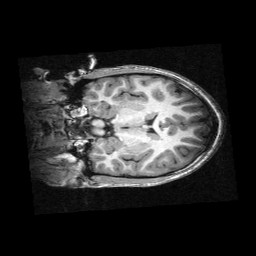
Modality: T1w
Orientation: coronal
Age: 12
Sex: male
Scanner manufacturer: siemens
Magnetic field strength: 3 T
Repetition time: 2.3 s
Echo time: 0.00336 s